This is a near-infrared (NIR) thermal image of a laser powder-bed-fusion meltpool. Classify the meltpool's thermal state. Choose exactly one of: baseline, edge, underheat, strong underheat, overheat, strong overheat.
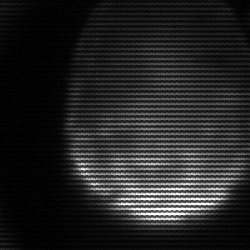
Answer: edge